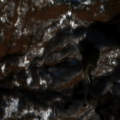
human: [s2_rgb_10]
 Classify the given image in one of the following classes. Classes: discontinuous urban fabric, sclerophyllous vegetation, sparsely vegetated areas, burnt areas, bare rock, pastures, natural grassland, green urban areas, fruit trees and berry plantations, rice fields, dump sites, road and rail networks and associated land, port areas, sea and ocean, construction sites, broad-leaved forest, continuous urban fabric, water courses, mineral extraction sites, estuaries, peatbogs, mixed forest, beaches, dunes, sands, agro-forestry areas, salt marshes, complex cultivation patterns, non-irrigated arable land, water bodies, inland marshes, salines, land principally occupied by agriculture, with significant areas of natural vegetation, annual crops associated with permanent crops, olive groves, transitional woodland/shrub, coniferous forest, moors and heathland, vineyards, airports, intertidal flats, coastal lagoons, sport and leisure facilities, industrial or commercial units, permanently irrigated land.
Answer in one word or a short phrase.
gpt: broad-leaved forest, mixed forest, transitional woodland/shrub